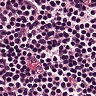
Metastatic tissue present: no